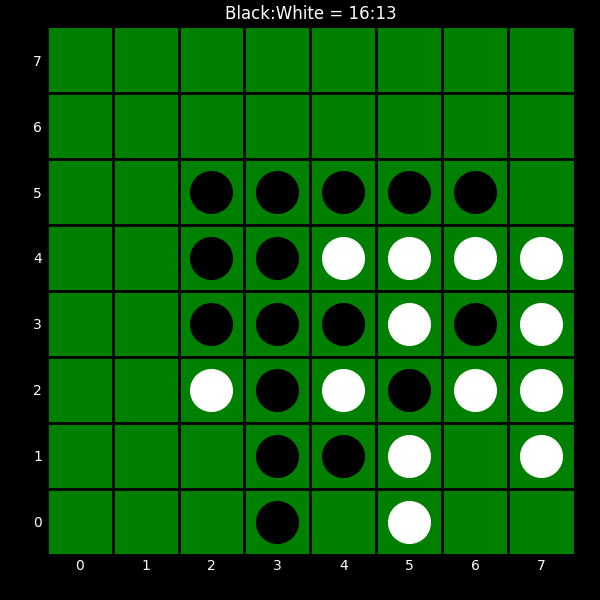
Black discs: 16
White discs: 13